Question: When sharing project into EGit, Eclipse dialog proposes various repositories, which were used previously:

Are there any ways to remove entries from this list?
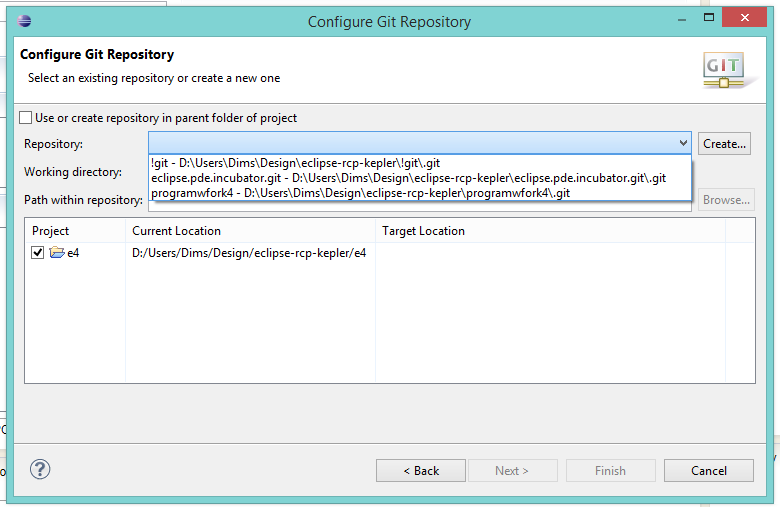
Answer: You can remove a repository by opening the 'Git Repositories' view ('Window > Show View > Other > Git > Git Repositories') and selecting 'Remove Repository' in the right click menu.
For more details see <URL>